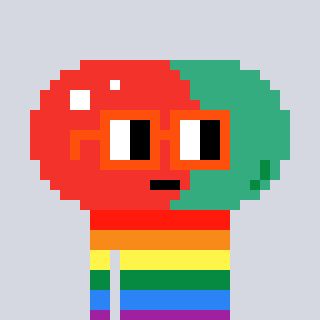
a pixel art character with square orange glasses, a pill-shaped head and a blue-colored body on a cool background